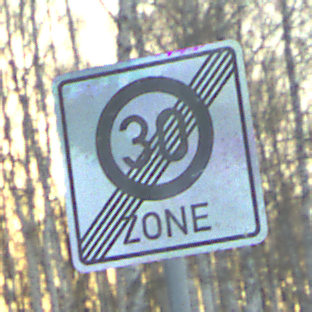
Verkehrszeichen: EndeZone30
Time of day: SunriseSunset
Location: Outdoor (Nature)
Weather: Clear
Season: Winter
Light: Natural